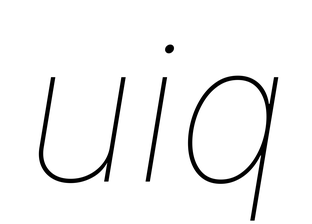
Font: Inter-Italic_Thin_Italic